八年级 · 计数
某老师为了解学生周末学习时间的情况, 在所任班级中随机调查了 10 名学生, 绘成如图所示的条形统计图, 则这 10 名学生周末学习的平均时间是

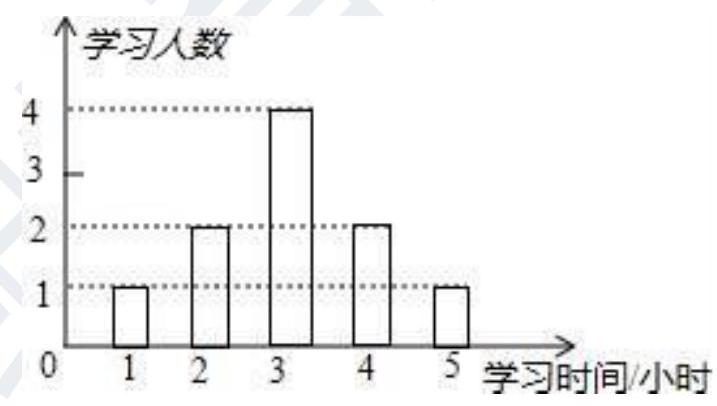
A. 4
B. 3
C. 2
D. 1
答案: B
解析: 根据题意得:

$(1 \times 1+2 \times 2+4 \times 3+2 \times 4+1 \times 5) \div 10=3$ (小时),

$\therefore$ 这 10 名学生周末学习的平均时间是 3 小时,

故选 $B$.